Question: I can't seem to get my gruntfile to compile my less files from bootstrap, here is my gruntfile:
'''
module.exports = function(grunt) {
// Configuration goes here
grunt.initConfig({
less: {
options: {
paths: ["public/bower_components/bootstrap/less"]
},
files: {
"public/css/bootstrap.css" : "public/bower_components/bootstrap/less/bootstrap.less"
}
}
});
// Load plugins here
grunt.loadNpmTasks("grunt-contrib");
grunt.loadNpmTasks("grunt-contrib-less");
// Define your tasks here
};
'''
When I run 'grunt less' I get
'''
Running "less:files" (less) task
Done, without errors.
'''
Bootstrap has it's own grunt file that comes with its bower install, I don't suppose it would cause some sort of conflict? I have triple checked my paths and they are fine.
EDIT: my folder structure:

Thanks
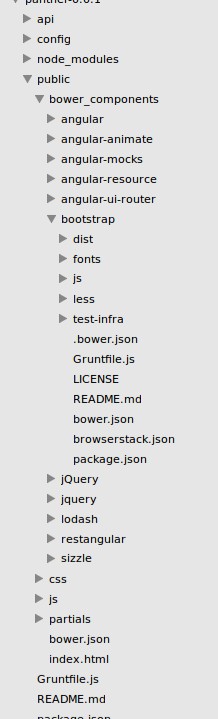
Answer: My grunt less config has blocks for the development and production targets. Does this work?
'''
module.exports = function(grunt) {
// Configuration goes here
grunt.initConfig({
less: {
development: {
options: {
paths: ["public/bower_components/bootstrap/less"]
},
files: {
"public/css/bootstrap.css" : "public/bower_components/bootstrap/less/bootstrap.less"
}
}
}
});
// Load plugins here
grunt.loadNpmTasks("grunt-contrib");
grunt.loadNpmTasks("grunt-contrib-less");
// Define your tasks here
};
'''